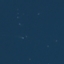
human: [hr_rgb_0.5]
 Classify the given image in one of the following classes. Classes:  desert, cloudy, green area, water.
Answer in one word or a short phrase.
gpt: water